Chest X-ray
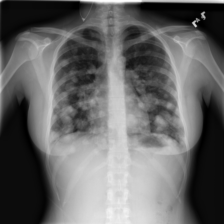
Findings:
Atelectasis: negative
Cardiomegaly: negative
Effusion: negative
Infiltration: negative
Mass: negative
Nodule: negative
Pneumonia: negative
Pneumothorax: negative
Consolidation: negative
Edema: negative
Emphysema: negative
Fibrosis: negative
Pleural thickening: negative
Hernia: negative